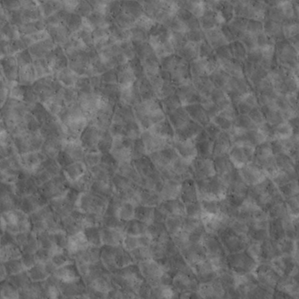
Label: non_frost